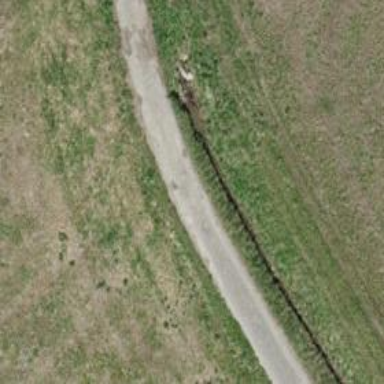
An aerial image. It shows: Paved track with Grade 1 surface.